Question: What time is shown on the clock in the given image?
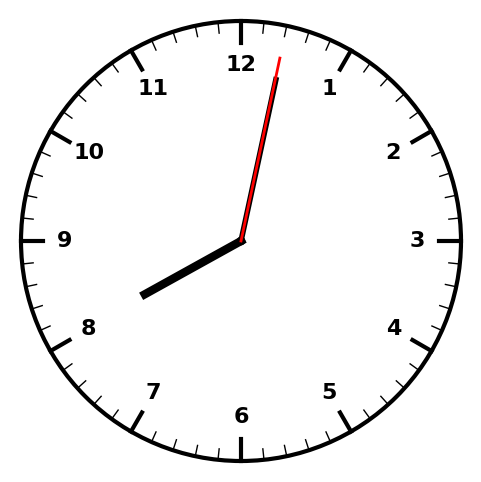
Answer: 08:02:02